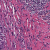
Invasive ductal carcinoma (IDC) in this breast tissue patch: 1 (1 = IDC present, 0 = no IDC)